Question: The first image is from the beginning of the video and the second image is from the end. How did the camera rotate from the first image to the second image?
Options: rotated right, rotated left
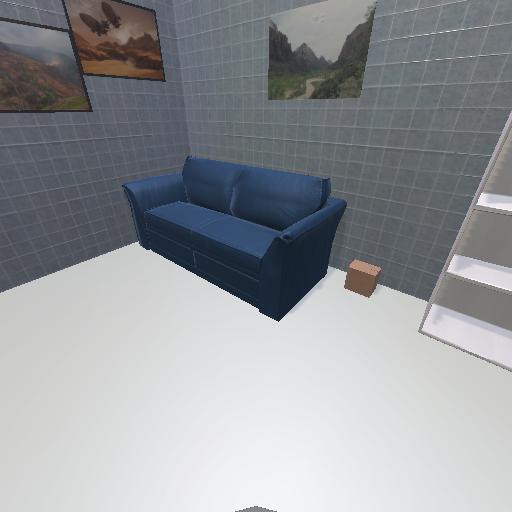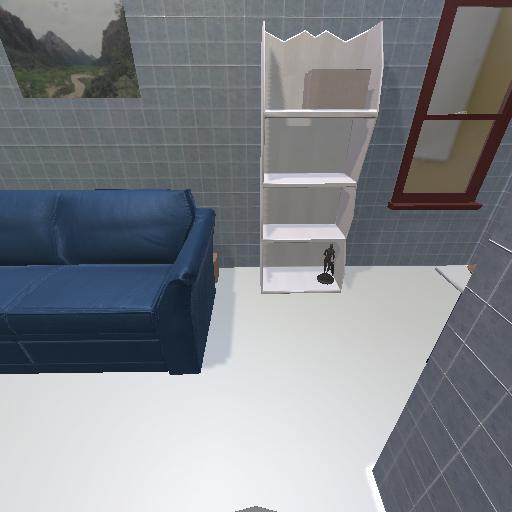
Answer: rotated right